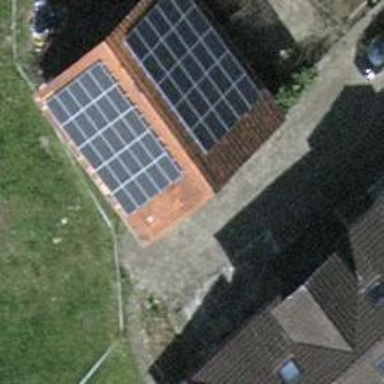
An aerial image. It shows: Solar photovoltaic panel generator.